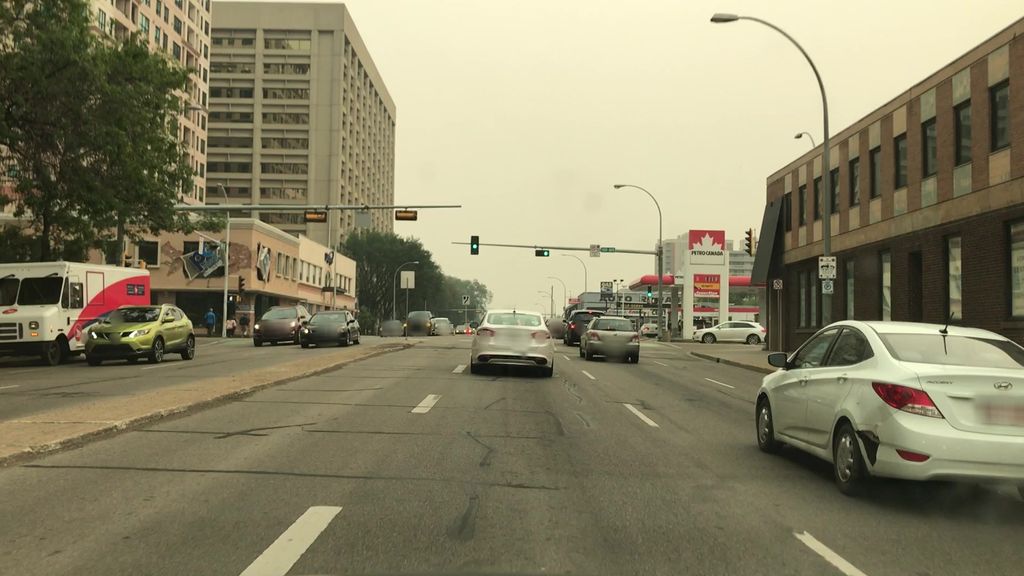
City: edmonton